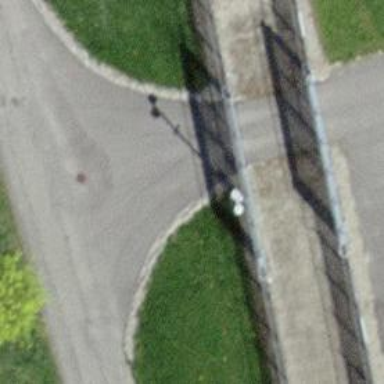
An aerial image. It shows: Gate.